Question: Please see the attach image which shows my data and expected data after running the macro,
- -
Please someone help me in the macro...
1. Attached 1st image is the sample source:

1. And following is the macro:
1. Below image is the output I got:
2. Problem: If you see the source data, I have SEPY_PFX in column A. I wanted every row to be repeated for each SEPY. Currently my code gave me RULE as SEPY_PFX, I am still working on it BUT it will be glad if someone help me on this quickly, it is already going above my head.
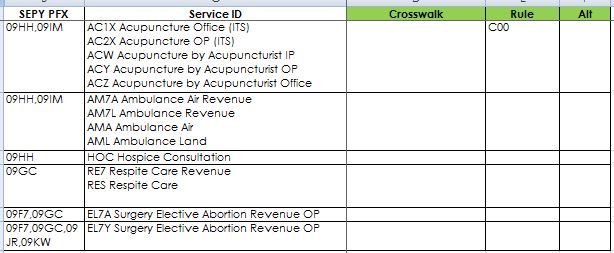
Answer: This code will work on the first example you posted to give the output you wanted:
Original Source:

Original Results:

It works by using and , creating each entry one at a time, and then putting it together for the results.
I use arrays to collect and output the data, because this will work much faster. In your original you had some font coloring, which I have carried over.
You should be able to adapt it to your real data, but, if you cannot, I suggest you post a "sanitized" copy of your original data, with the correct columns and so forth, on some file sharing web site such as DropBox, OneDrive, etc; and post a link here so we can see the "real stuff"
With regard to the use of classes, please see <URL>
Also, please read the comments in the code for explanations and suggestions.
First insert a Class Module, ReNAME it and paste the code below into it:
'''
'Will need to add properties for the additional columns
Option Explicit
Private pSEPY As String
Private pFontColor As Long
Private pSESE As String
Private pRule As String
Public Property Get SEPY() As String
SEPY = pSEPY
End Property
Public Property Let SEPY(Value As String)
pSEPY = Value
End Property
Public Property Get FontColor() As Long
FontColor = pFontColor
End Property
Public Property Let FontColor(Value As Long)
pFontColor = Value
End Property
Public Property Get Rule() As String
Rule = pRule
End Property
Public Property Let Rule(Value As String)
pRule = Value
End Property
Public Property Get SESE() As String
SESE = pSESE
End Property
Public Property Let SESE(Value As String)
pSESE = Value
End Property
'''
Then, in a regular module:
'''
Option Explicit
Sub ReformatData()
Dim wsSrc As Worksheet, wsRes As Worksheet
Dim rSrc As Range, rRes As Range
Dim vSrc As Variant, vRes As Variant
Dim vSEPY As Variant, vSESE As Variant
Dim cOC As cOfcCode
Dim colOC As Collection
Dim lRGB As Long
Dim I As Long, J As Long, K As Long
'Change Sheet references as needed
Set wsSrc = Worksheets("Sheet2")
Set wsRes = Worksheets("Sheet3")
'Assuming Data is in Columns A:C
With wsSrc
Set rSrc = .Range("A1", .Cells(.Rows.Count, "C").End(xlUp))
End With
Set rRes = wsRes.Range("A1")
vSrc = rSrc
Set colOC = New Collection 'Collection of each "to be" row
For I = 2 To UBound(vSrc, 1)
'Split SEPY_PFX into relevant parts
vSEPY = Split(vSrc(I, 1), ",")
For J = 0 To UBound(vSEPY)
'Get the font color from the original cell
With rSrc(I, 1)
lRGB = .Characters(InStr(1, .Value, vSEPY(J), vbTextCompare), 1).Font.Color
End With
'Split SESE_ID into relevant parts
vSESE = Split(vSrc(I, 2), vbLf)
'Iterate through each SESE_ID, picking up the SEPY_PFX, and RULE
For K = 0 To UBound(vSESE)
Set cOC = New cOfcCode
'Will need to adjust for the extra columns
With cOC
.FontColor = lRGB
.Rule = vSrc(I, 3)
.SEPY = vSEPY(J)
.SESE = vSESE(K)
colOC.Add cOC '<-- ADD to the collection
End With
Next K
Next J
Next I
'Put together the Results
ReDim vRes(0 To colOC.Count, 1 To UBound(vSrc, 2))
'Copy the column headings from the source
For I = 1 To UBound(vRes, 2)
vRes(0, I) = vSrc(1, I)
Next I
'Will need to add entries for the other columns
For I = 1 To colOC.Count
With colOC(I)
vRes(I, 1) = .SEPY
vRes(I, 2) = .SESE
vRes(I, 3) = .Rule
End With
Next I
'Clear the results worksheet and write the results
wsRes.Cells.Clear
Set rRes = rRes.Resize(UBound(vRes, 1) + 1, UBound(vRes, 2))
rRes = vRes
'Add the correct font color and format
For I = 1 To colOC.Count
rRes.Rows(I + 1).Font.Color = colOC(I).FontColor
Next I
With rRes.Rows(1)
.Font.Bold = True
.HorizontalAlignment = xlCenter
End With
rRes.EntireColumn.AutoFit
End Sub
'''
Make the changes to the Worksheet references in the code (only need to do that at the beginning of the regular module.
Try this first on your original example, so you can see how it works, then add in the extra columns and processing to the Class and the Collection, or post back here with more details